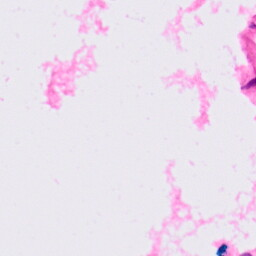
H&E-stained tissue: Lung